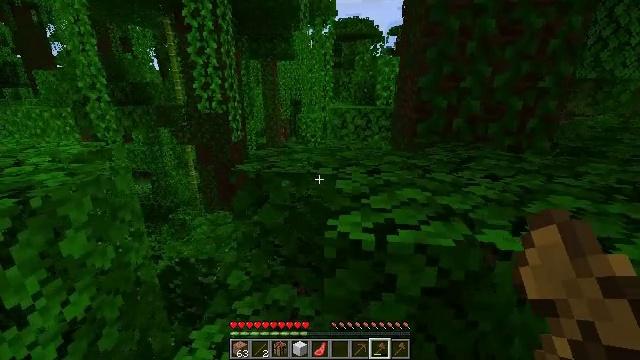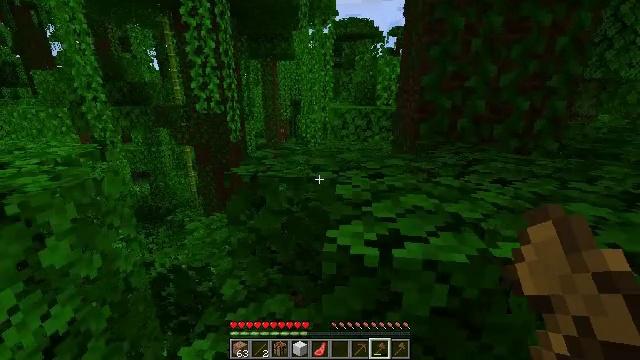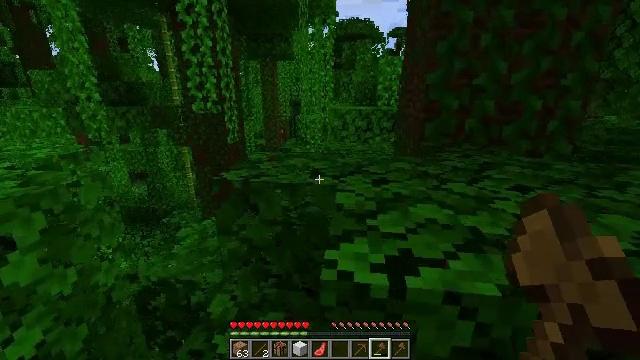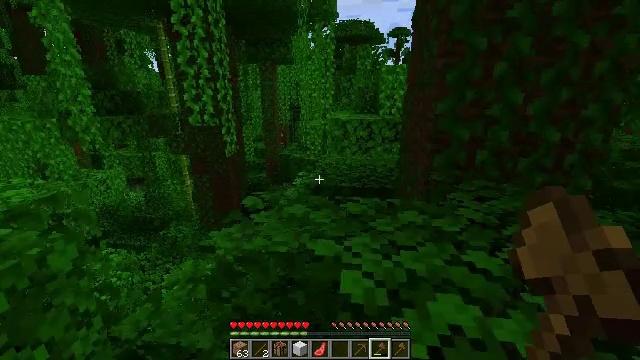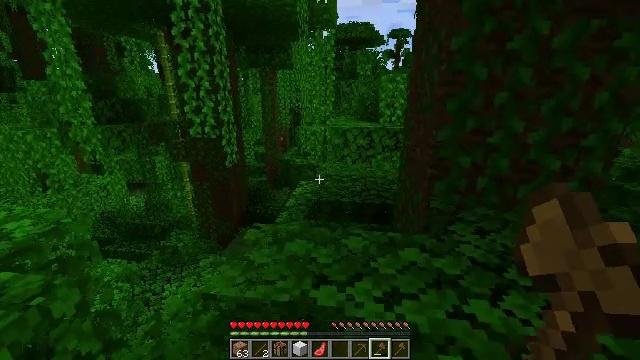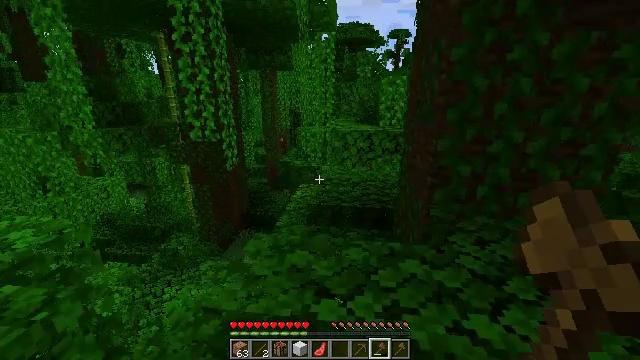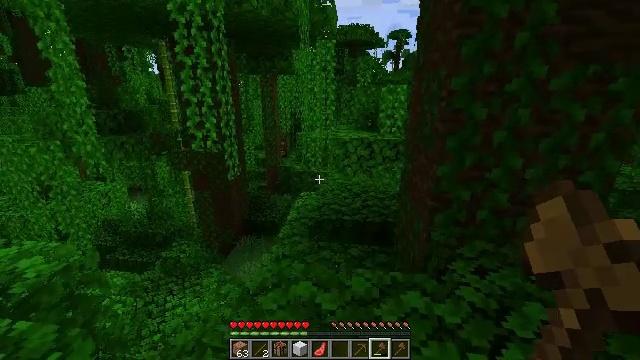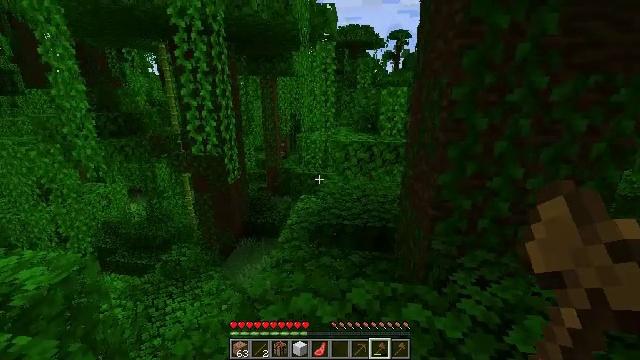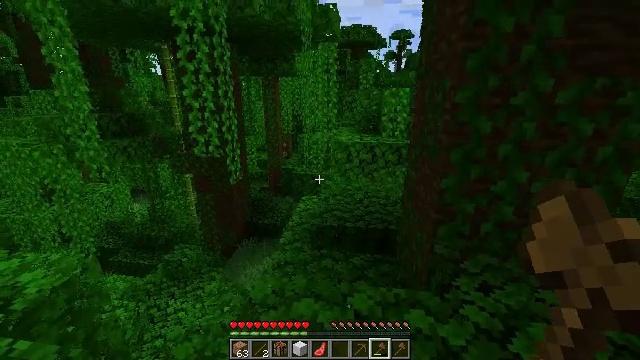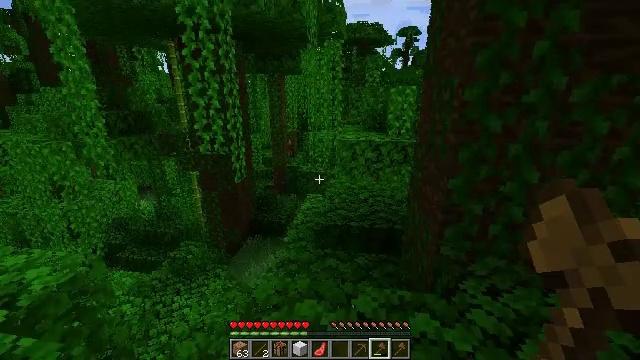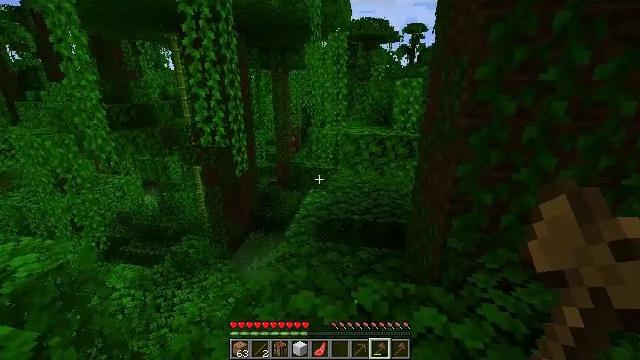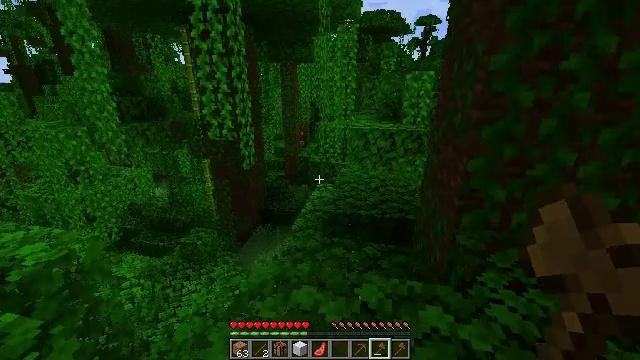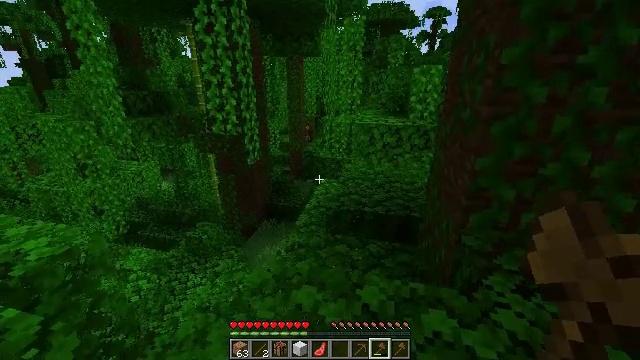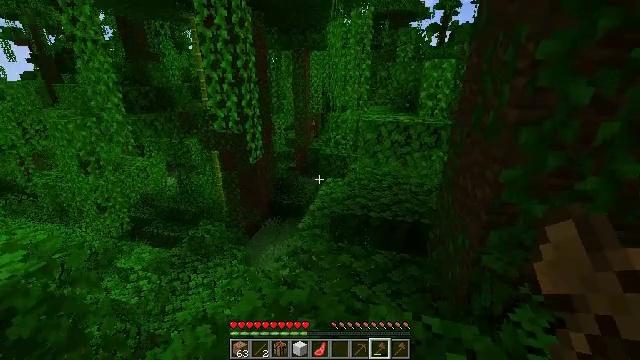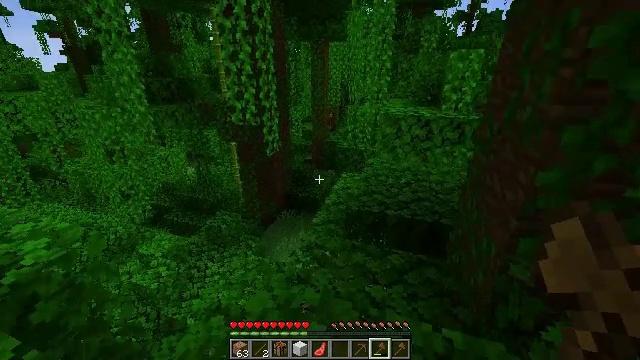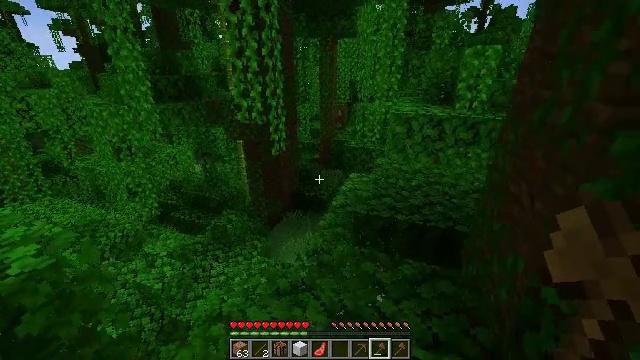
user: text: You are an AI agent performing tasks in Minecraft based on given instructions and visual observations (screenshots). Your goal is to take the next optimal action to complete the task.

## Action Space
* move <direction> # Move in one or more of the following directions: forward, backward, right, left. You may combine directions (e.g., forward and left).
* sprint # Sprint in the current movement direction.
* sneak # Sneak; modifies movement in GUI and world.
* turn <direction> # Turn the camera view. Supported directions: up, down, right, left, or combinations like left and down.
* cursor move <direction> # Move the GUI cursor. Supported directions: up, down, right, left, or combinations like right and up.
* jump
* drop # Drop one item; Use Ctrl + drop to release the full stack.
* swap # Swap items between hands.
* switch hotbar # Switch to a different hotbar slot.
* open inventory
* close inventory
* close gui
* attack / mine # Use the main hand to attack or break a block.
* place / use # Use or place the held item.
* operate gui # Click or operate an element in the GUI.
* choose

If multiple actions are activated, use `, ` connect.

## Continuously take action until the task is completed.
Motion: motion action
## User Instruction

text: Gather vines from trees or structures.
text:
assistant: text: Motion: move forward
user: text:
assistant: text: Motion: move forward
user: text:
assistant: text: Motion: move forward, jump
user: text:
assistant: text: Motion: move forward, jump
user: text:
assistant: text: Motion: move forward, jump
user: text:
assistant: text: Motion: move forward, jump
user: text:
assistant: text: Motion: move forward and move right, jump
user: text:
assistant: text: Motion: move forward and move right
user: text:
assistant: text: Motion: move forward and move right, turn left
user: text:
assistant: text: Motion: move forward and move right, turn left
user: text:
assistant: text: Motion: move forward and move right, turn left and down
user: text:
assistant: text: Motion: move forward, turn left and down
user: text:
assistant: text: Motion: move forward, turn left and down
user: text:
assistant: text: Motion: move forward, turn left and down
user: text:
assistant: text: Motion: move forward, turn left
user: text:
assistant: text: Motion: move forward, turn left and down
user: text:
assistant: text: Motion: move forward and move right, turn left and down
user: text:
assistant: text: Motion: move forward and move right, turn left
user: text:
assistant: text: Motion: move forward and move right, turn left
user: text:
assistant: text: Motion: move forward and move right
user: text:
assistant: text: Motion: move forward and move right, turn left
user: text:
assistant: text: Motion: move forward and move right, turn left
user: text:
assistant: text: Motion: move forward and move right, turn left
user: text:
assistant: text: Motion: move forward and move right
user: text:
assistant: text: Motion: move forward and move right
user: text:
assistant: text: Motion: move forward and move right
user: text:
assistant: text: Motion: move forward and move right
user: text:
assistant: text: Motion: move forward and move right, turn left
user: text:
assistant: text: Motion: move forward and move right, turn left and down
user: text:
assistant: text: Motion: move forward and move right, turn left